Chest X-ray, PA view. Patient: 69 years old, sex F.
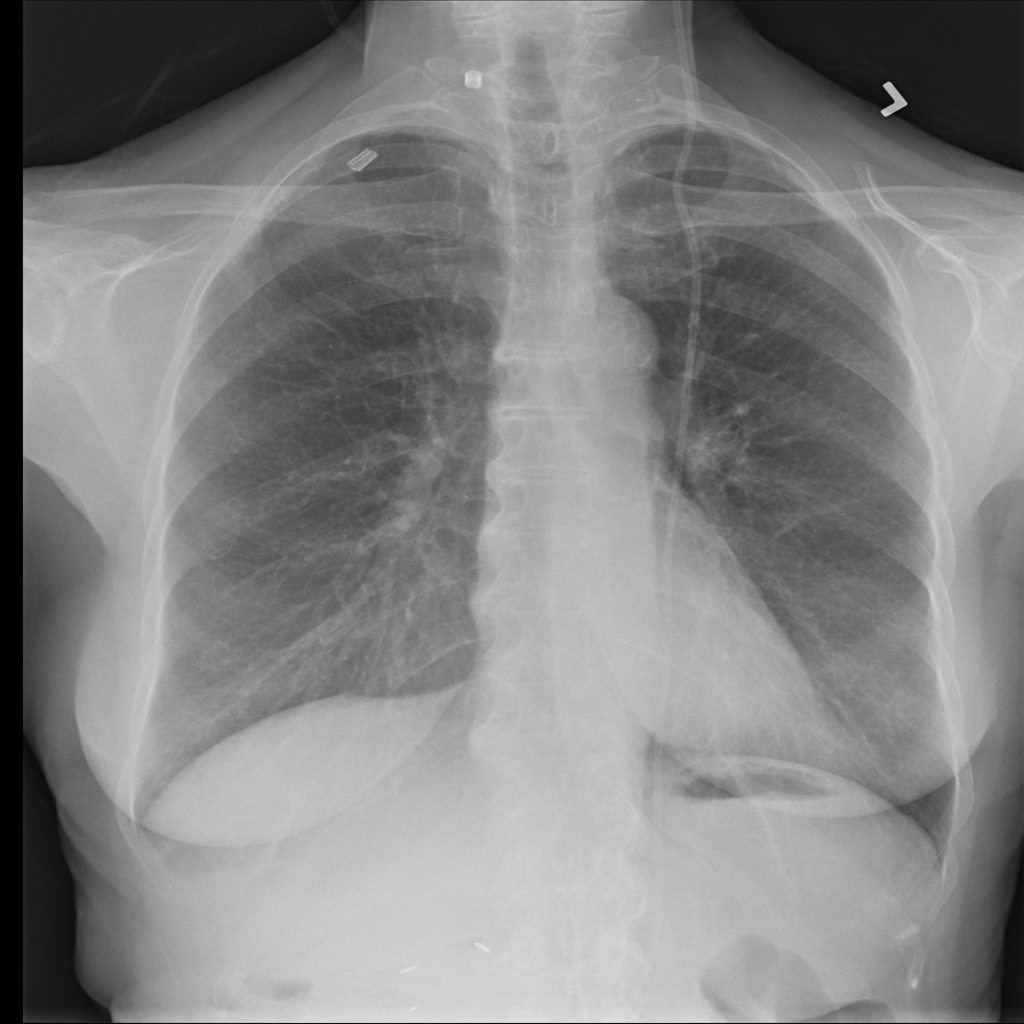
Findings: No Finding